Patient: sex M, age 52
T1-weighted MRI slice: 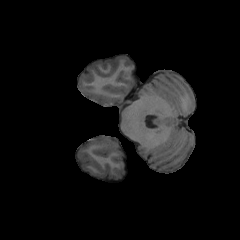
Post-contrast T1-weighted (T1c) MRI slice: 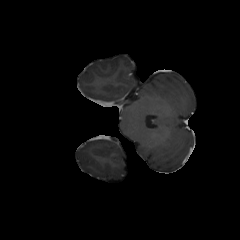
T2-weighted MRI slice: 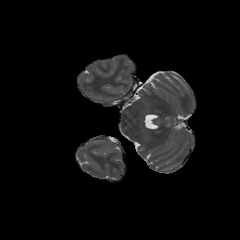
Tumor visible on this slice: no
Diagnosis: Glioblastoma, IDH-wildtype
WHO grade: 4